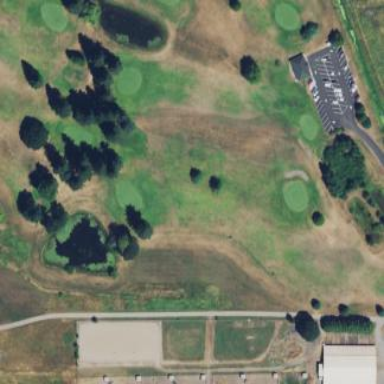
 place for golfing and leisure activities."